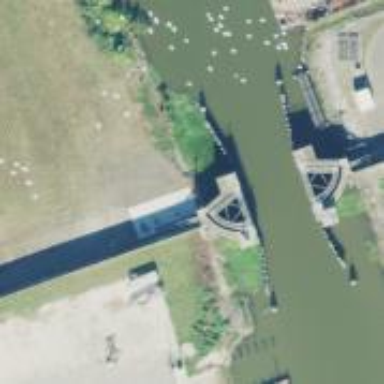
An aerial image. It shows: Lock gate along waterway.